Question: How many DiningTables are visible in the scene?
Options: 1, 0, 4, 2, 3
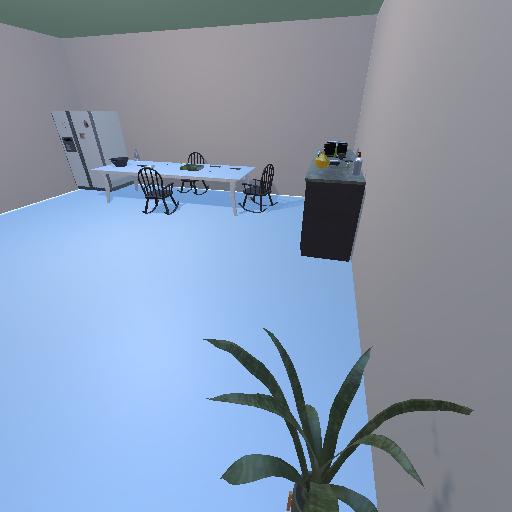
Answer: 1